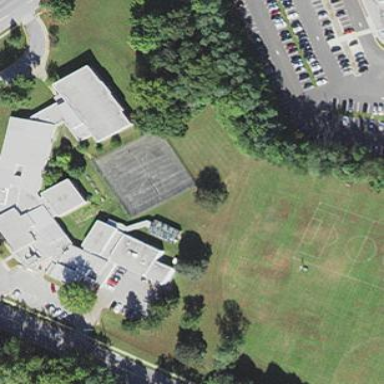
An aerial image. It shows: School.